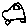
Label: car